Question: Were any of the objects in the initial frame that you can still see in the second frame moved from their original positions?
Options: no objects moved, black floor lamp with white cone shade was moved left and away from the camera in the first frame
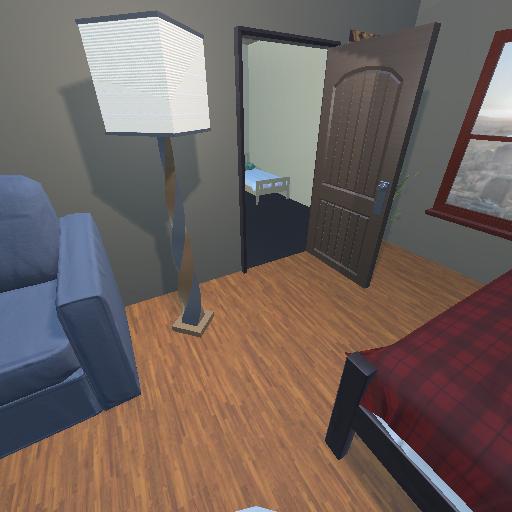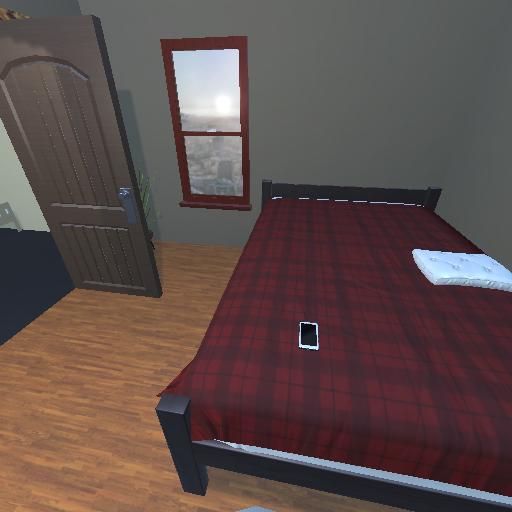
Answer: no objects moved